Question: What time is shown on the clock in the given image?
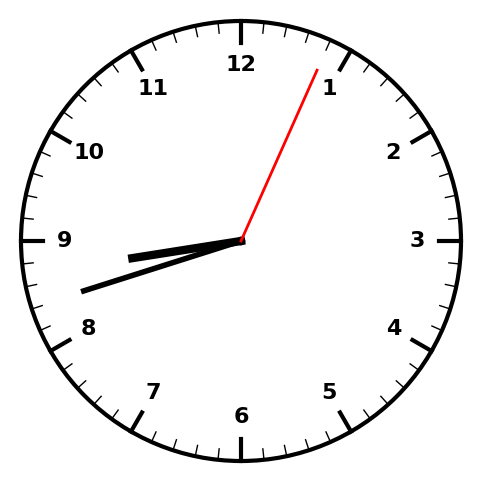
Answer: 08:42:04